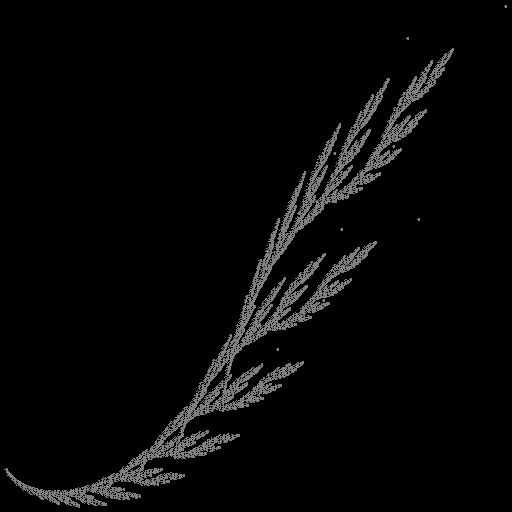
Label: snail